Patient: sex F, age 82
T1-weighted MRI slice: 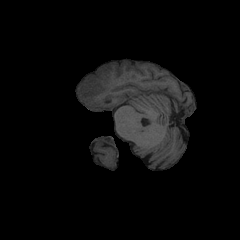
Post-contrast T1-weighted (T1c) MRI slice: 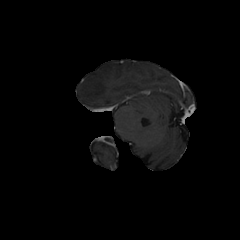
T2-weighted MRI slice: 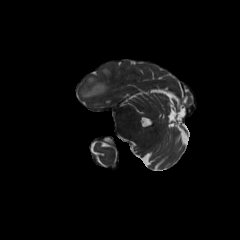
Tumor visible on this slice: yes
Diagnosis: Glioblastoma, IDH-wildtype
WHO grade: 4